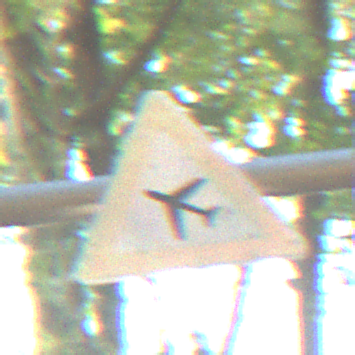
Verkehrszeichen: FlugbetriebRechts
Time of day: SunriseSunset
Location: Outdoor (Suburban)
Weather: Clear
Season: NotSpecified
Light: Natural